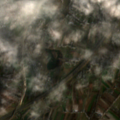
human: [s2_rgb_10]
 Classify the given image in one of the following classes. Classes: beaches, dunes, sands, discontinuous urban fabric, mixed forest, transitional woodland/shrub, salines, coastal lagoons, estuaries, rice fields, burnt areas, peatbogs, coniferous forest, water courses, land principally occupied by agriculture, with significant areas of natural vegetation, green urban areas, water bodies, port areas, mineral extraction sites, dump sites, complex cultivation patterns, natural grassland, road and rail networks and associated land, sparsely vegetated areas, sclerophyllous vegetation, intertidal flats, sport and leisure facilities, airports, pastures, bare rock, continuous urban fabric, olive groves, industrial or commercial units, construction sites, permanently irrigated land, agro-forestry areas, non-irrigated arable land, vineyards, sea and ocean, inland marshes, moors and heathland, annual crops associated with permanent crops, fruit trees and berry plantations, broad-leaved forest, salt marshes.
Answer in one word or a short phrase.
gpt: pastures, complex cultivation patterns, land principally occupied by agriculture, with significant areas of natural vegetation, broad-leaved forest, transitional woodland/shrub